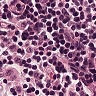
Metastatic tissue present: no